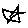
Label: star